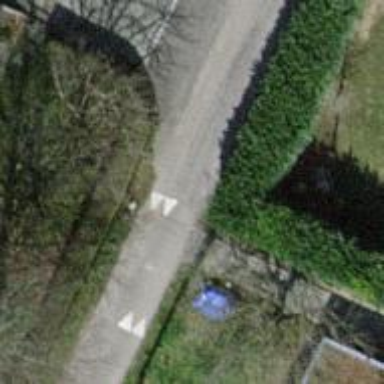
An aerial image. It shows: Footway made of paving stones.